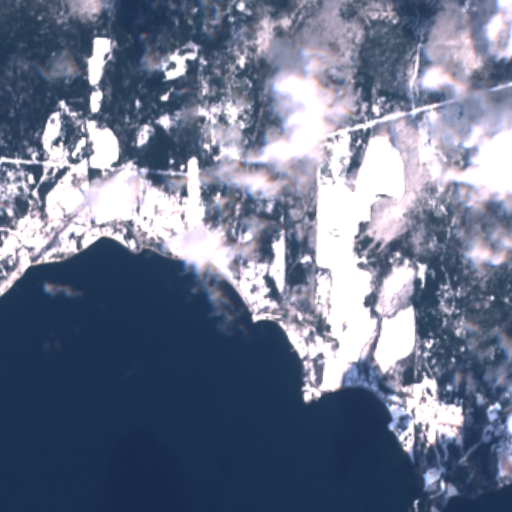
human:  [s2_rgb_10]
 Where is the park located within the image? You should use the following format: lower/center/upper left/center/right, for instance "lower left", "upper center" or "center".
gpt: The park is located in the lower right of the image.
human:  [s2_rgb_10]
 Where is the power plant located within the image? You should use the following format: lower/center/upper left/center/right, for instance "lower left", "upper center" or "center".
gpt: There is no power plant in the image.